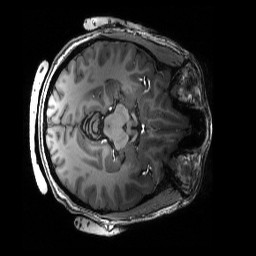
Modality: T1w
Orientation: axial
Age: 30
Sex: female
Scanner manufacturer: siemens
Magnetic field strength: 6.98 T
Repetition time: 3.1 s
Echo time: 0.00242 s